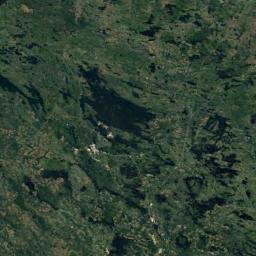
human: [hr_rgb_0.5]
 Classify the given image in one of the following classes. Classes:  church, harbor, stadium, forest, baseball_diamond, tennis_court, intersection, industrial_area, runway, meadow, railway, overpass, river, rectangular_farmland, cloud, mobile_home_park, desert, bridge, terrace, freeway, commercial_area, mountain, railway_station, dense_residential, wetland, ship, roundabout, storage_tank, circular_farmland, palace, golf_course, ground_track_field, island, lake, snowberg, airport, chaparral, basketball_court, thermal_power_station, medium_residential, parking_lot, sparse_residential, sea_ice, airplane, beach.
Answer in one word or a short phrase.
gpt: wetland